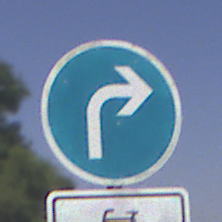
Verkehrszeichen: VorgeschriebeneFahrtrichtungRechts
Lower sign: EinspurigeFahrzeugeFrei1
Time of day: Midday
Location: Outdoor (RoadRail)
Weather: Clear
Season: NotSpecified
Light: Natural